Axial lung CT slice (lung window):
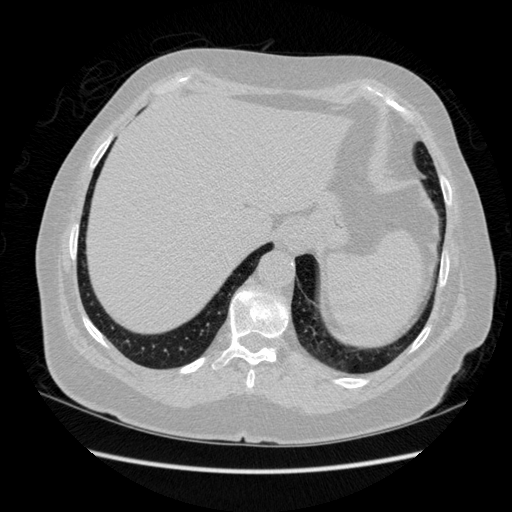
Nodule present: no